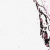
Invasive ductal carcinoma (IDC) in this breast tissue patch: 0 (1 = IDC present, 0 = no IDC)